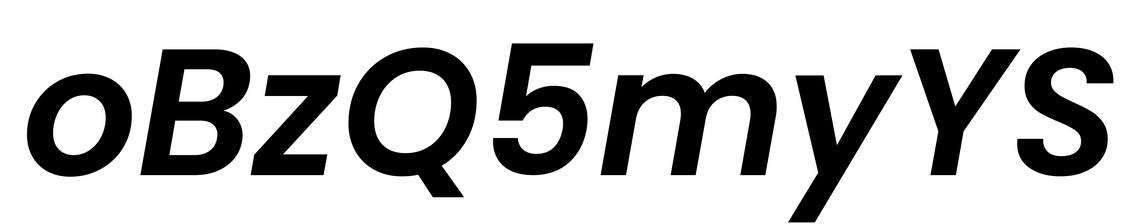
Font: Poppins-SemiBoldItalic